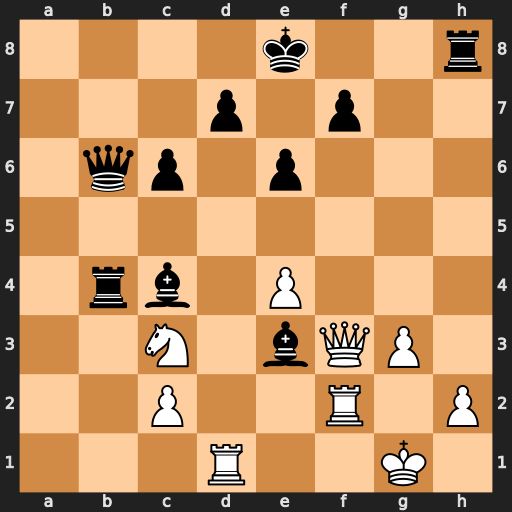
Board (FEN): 4k2r/3p1p2/1qp1p3/8/1rb1P3/2N1bQP1/2P2R1P/3R2K1
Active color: w
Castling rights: k
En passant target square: -
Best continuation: Qxf7+ Kd8 Qxd7#